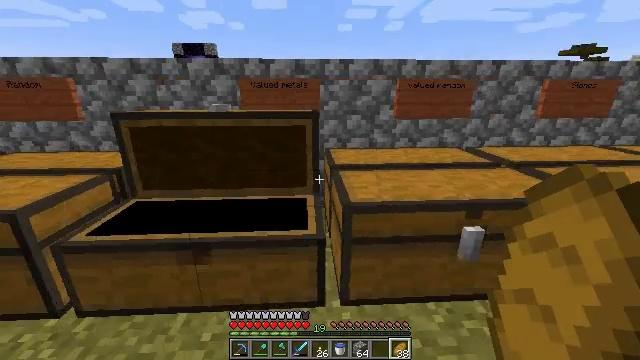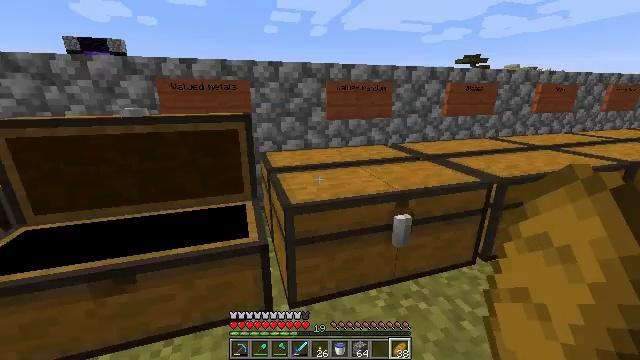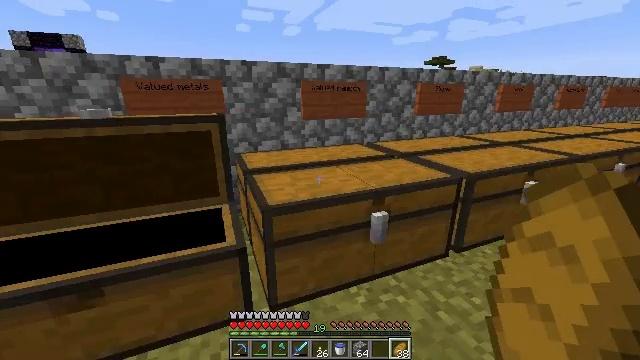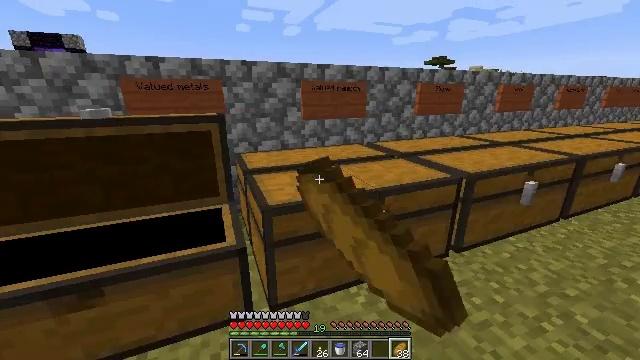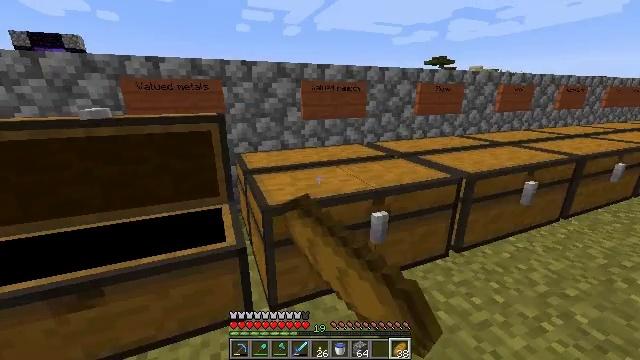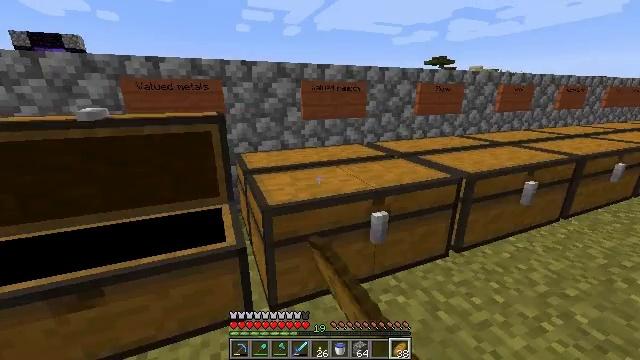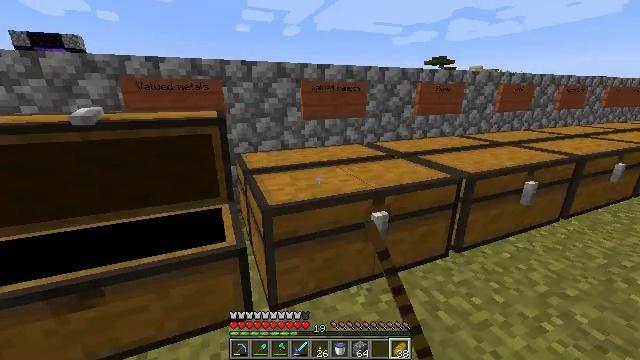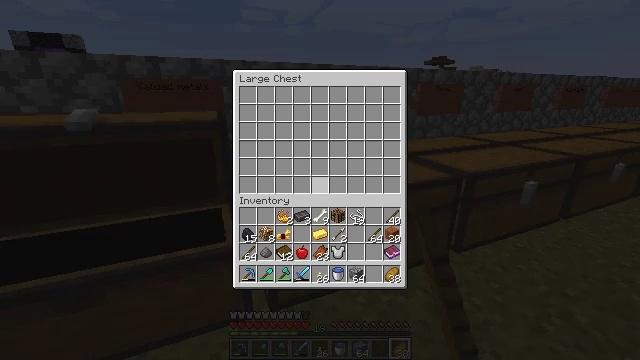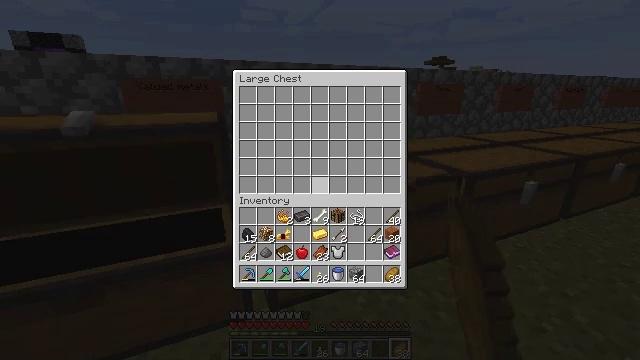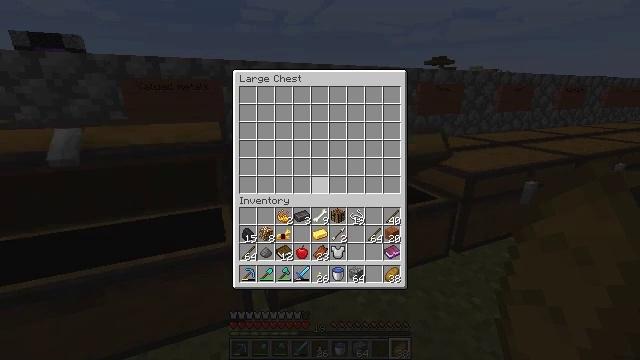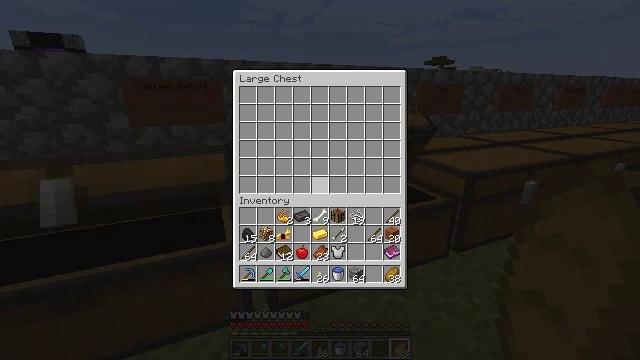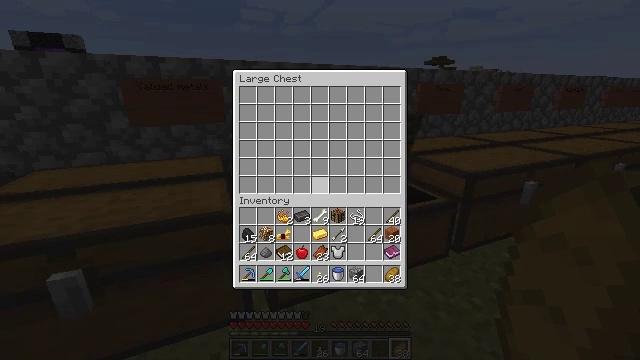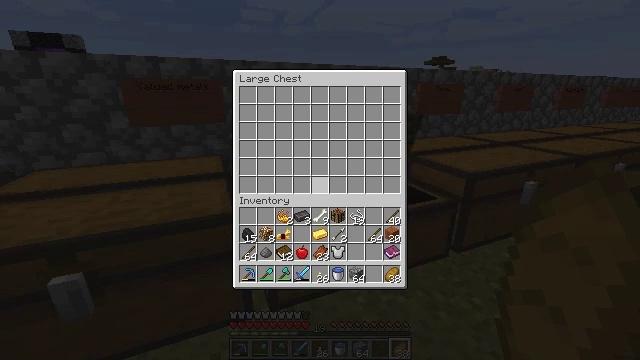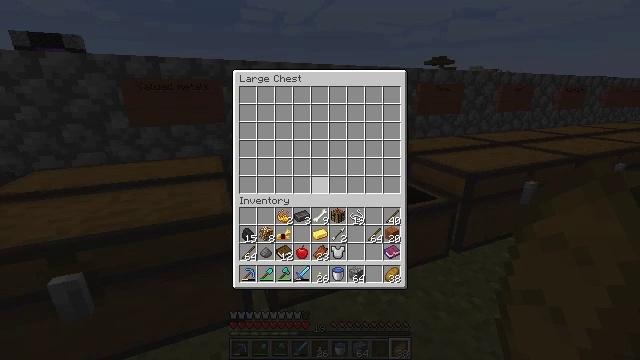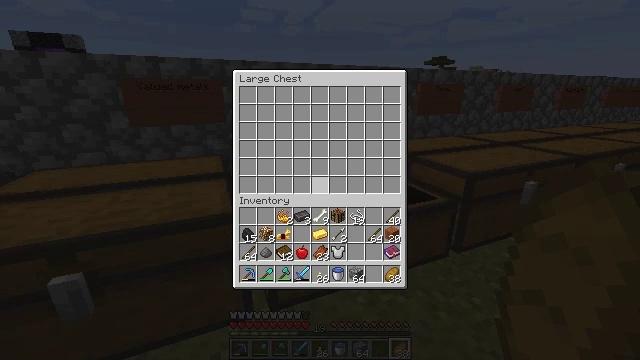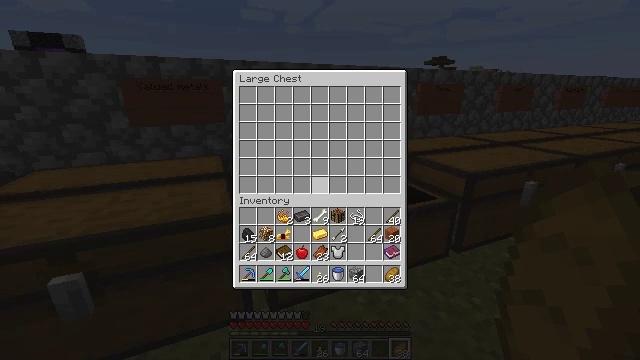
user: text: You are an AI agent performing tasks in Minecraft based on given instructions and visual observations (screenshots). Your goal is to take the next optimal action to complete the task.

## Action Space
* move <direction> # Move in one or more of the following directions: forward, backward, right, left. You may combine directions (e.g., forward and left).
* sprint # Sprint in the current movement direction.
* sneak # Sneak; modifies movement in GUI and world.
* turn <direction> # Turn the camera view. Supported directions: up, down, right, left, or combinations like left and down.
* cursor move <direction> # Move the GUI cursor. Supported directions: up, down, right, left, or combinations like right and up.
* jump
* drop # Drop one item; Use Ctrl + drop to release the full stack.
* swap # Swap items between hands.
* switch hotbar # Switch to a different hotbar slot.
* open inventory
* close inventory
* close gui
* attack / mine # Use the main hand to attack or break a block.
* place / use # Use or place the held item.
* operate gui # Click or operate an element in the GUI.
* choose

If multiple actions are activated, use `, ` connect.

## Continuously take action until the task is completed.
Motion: motion action
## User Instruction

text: Harvest wheat from the field.
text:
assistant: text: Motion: turn right
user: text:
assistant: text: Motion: turn right, use / place
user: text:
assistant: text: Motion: use / place
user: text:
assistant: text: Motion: use / place
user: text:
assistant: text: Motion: use / place
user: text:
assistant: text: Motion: no_op
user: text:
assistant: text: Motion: no_op
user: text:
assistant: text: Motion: no_op
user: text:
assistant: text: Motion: no_op
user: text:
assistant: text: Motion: no_op
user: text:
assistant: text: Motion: no_op
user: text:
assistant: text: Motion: no_op
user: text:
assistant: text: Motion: no_op
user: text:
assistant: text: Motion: no_op
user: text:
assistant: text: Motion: no_op
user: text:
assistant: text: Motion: no_op
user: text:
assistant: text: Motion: cursor move down
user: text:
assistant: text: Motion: cursor move down
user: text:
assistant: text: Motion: cursor move down
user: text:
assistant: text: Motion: no_op
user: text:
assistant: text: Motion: no_op
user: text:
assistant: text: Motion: sneak
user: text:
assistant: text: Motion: sneak
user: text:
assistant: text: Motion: sneak, cursor move left
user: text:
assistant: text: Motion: sneak, cursor move left
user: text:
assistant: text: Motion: sneak, cursor move left
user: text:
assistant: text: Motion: sneak
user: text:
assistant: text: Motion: sneak
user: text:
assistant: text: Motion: sneak
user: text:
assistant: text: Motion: sneak